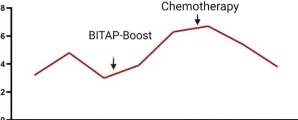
Treatment process and follow-up of metastatic pancreatic cancer patient through treatment periods. The patient received different treatments at different times. Ex-Vivo. IFN-gamma ELISPOT assays.
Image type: pathology (masson_trichrome)